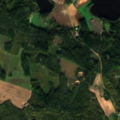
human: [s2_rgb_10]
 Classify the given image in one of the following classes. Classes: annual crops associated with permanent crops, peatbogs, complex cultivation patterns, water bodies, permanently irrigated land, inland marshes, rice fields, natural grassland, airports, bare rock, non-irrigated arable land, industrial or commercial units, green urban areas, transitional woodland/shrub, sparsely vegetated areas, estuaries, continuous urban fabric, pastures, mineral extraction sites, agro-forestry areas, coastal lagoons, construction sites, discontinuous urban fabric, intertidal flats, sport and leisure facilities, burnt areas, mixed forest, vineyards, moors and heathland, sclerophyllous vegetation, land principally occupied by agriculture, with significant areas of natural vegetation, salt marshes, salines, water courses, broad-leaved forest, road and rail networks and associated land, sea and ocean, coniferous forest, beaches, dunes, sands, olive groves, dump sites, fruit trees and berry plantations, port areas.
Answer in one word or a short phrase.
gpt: non-irrigated arable land, land principally occupied by agriculture, with significant areas of natural vegetation, coniferous forest, mixed forest, water bodies